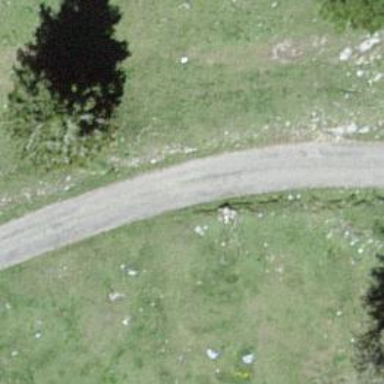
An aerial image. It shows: Well-maintained track road of grade 1.